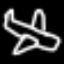
Label: airplane